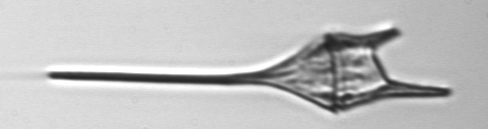
Label: Tripos_lineatus